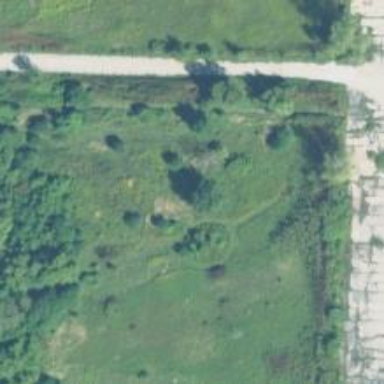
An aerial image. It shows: Disc golf hole.